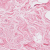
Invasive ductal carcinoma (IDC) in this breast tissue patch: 0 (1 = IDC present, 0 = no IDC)